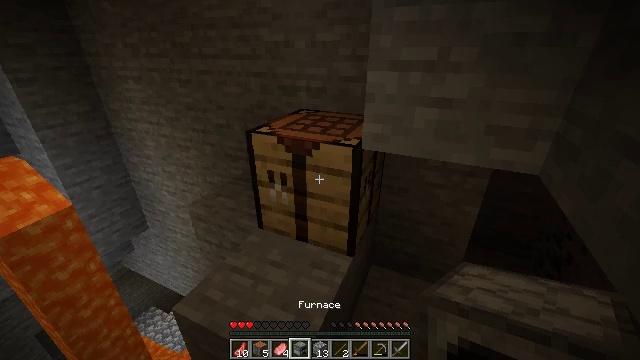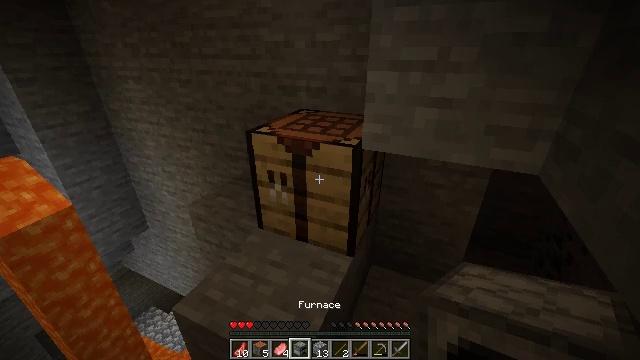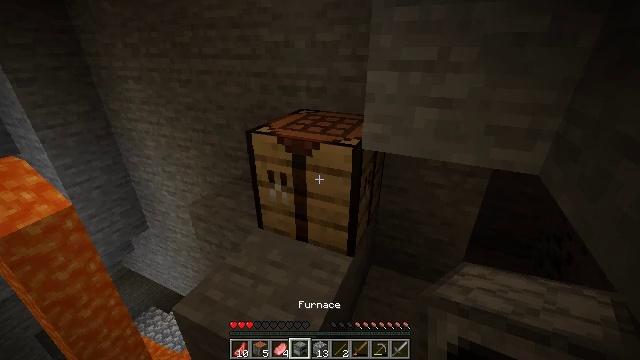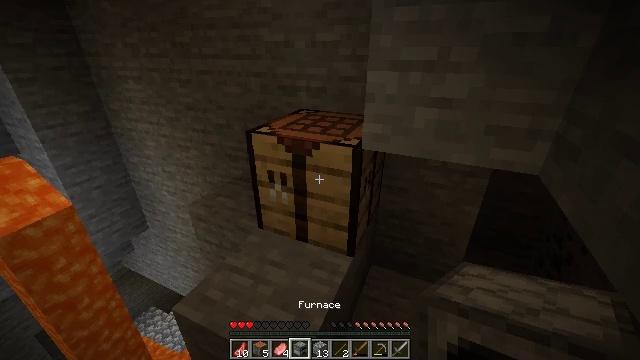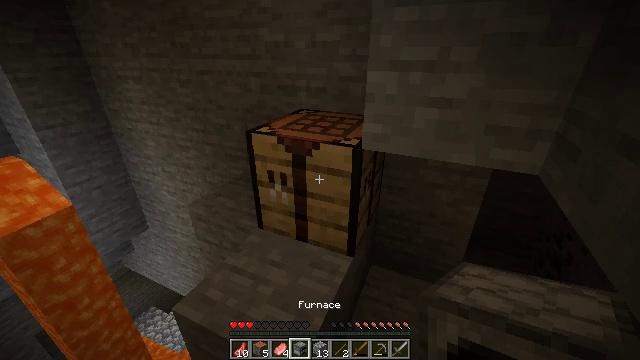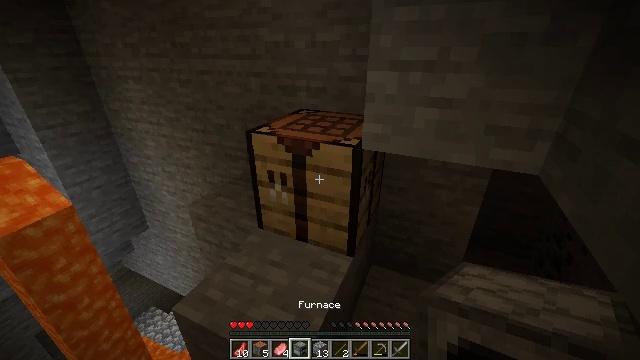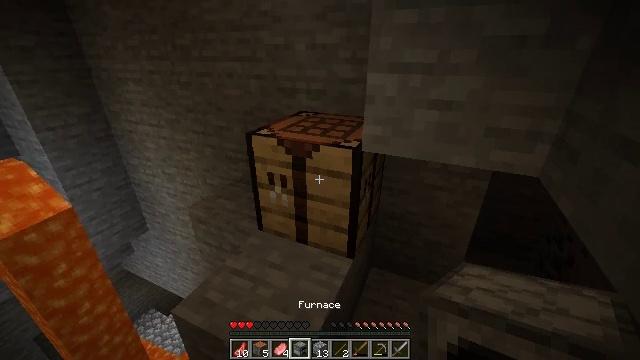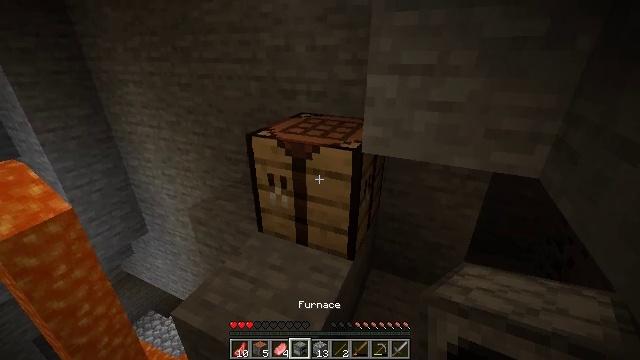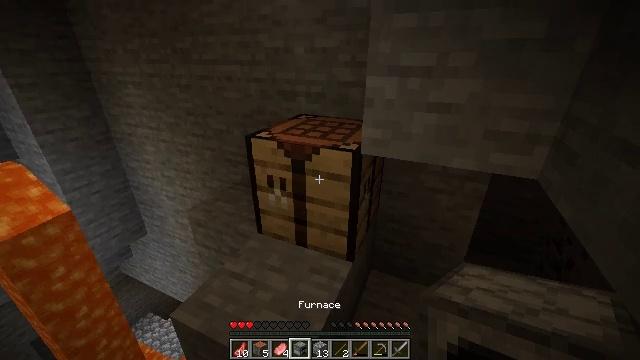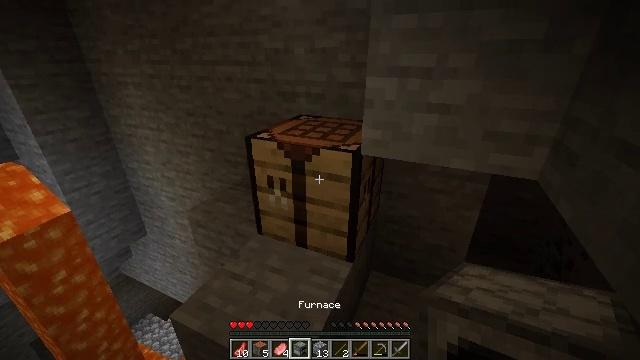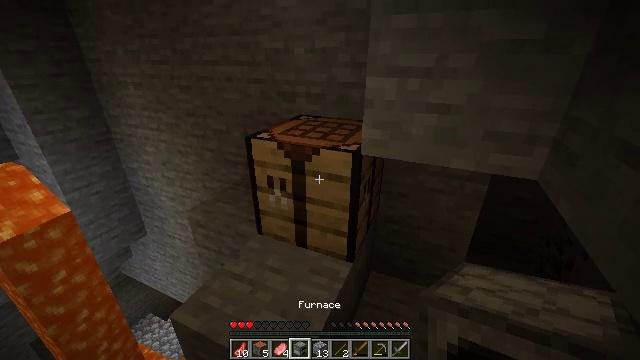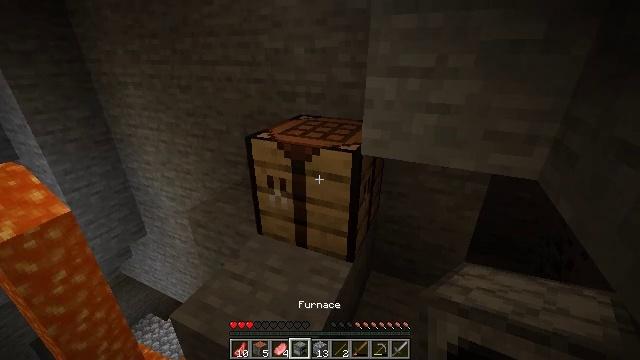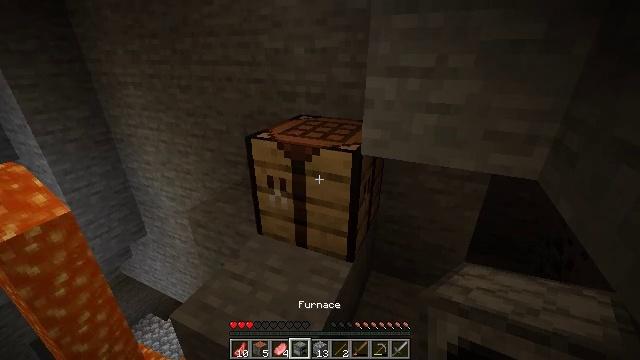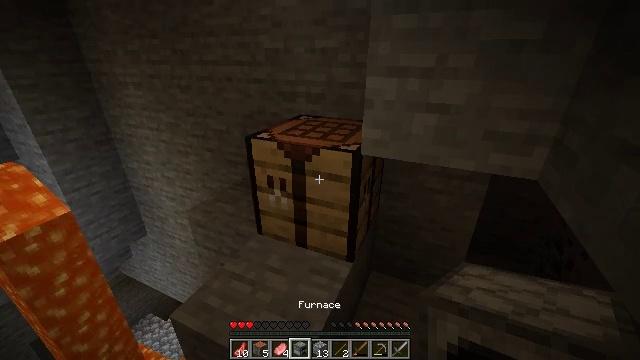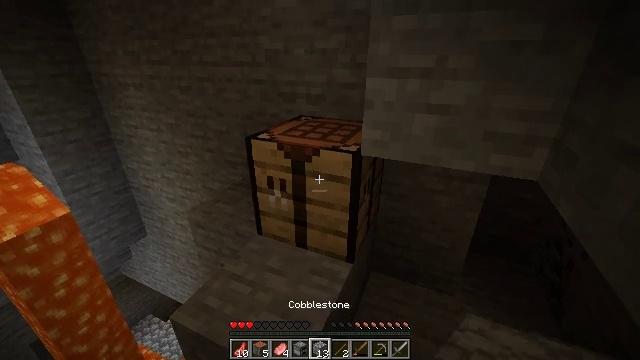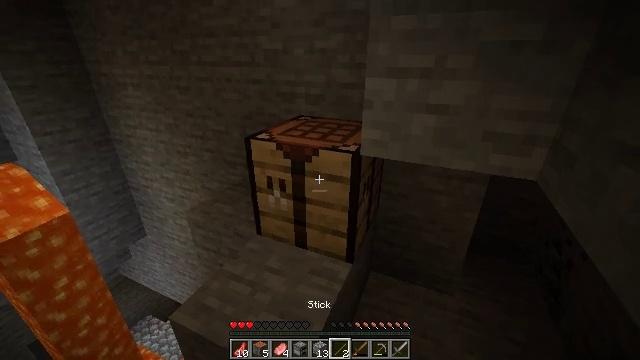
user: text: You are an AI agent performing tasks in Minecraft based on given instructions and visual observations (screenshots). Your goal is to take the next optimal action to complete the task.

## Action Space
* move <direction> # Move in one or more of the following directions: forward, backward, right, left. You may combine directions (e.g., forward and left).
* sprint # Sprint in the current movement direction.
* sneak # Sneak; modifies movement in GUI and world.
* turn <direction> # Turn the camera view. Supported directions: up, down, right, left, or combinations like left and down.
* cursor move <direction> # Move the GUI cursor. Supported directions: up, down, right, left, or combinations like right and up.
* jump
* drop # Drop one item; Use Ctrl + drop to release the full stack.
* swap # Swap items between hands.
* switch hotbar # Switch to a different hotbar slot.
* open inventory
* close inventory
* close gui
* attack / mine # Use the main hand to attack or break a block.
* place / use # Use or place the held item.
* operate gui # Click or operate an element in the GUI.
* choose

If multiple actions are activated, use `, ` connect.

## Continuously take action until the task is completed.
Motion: motion action
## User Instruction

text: Recycle the crafting table.
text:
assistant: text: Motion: close gui
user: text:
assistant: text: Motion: no_op
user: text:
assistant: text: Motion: no_op
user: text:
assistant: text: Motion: no_op
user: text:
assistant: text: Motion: no_op
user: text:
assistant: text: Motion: no_op
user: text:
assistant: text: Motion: no_op
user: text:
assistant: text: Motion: no_op
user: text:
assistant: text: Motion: no_op
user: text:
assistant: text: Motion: no_op
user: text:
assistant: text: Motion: no_op
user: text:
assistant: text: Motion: no_op
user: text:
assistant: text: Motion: no_op
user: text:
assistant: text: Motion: no_op
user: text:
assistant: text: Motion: no_op
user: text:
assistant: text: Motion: no_op
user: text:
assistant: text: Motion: no_op
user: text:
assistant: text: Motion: no_op
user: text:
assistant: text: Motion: no_op
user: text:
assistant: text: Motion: no_op
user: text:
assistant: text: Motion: no_op
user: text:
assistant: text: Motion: no_op
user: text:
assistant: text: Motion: no_op
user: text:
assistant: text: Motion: no_op
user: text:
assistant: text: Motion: no_op
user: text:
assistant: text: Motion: no_op
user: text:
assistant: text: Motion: no_op
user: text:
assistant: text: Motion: no_op
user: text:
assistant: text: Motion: no_op
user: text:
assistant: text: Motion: no_op